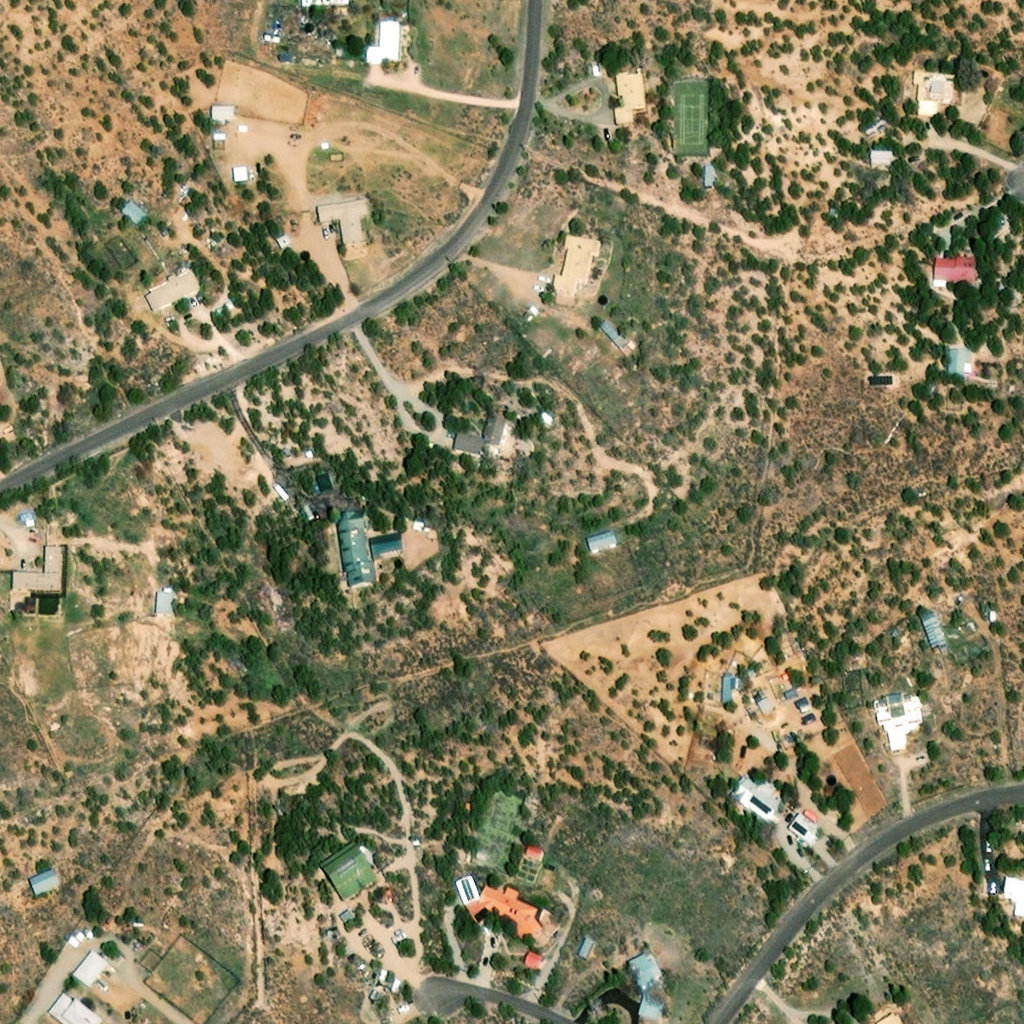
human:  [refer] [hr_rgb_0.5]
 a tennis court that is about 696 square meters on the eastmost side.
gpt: <box>[[65, 7, 69, 14, 0]]</box>